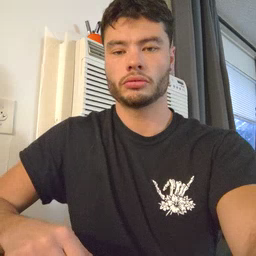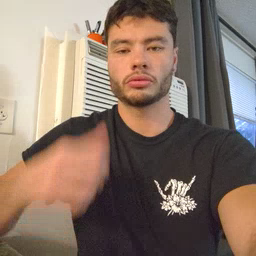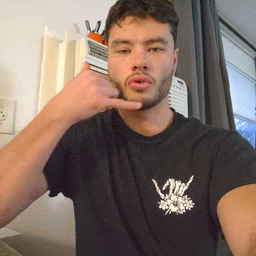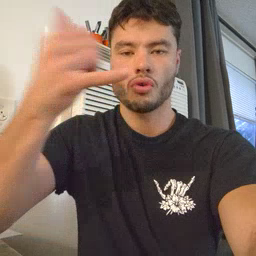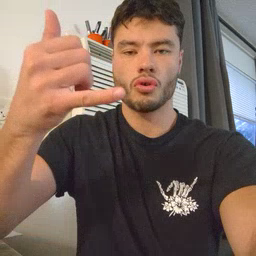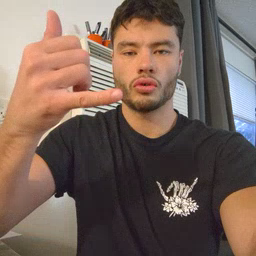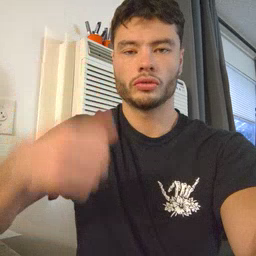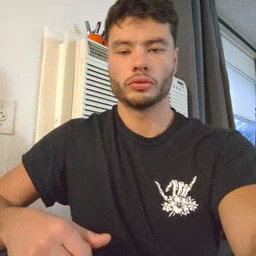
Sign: callonphone